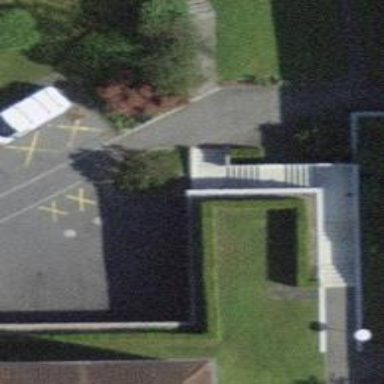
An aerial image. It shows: Steps with asphalt surface.